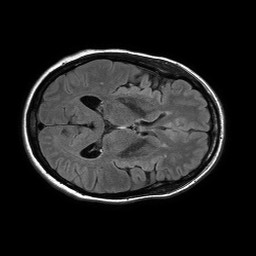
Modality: FLAIR
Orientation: axial
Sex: female
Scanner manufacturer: philips
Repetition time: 11 s
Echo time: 0.125 s